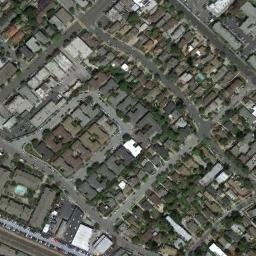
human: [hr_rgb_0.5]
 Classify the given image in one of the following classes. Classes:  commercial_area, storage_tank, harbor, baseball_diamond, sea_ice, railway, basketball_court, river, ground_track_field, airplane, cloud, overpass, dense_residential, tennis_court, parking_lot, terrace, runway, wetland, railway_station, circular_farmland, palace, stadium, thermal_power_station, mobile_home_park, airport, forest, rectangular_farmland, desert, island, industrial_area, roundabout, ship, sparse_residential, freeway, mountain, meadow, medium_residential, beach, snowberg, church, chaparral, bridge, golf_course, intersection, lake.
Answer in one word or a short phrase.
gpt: dense_residential